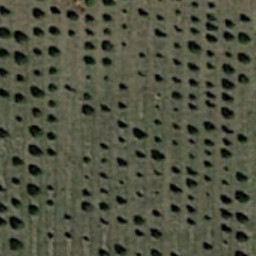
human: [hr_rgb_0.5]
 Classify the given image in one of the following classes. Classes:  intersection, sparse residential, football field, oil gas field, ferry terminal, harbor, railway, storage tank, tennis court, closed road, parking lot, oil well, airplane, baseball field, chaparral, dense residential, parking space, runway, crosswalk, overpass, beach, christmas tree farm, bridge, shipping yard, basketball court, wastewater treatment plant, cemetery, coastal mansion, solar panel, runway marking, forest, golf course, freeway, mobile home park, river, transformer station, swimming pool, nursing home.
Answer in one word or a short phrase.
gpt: christmas tree farm